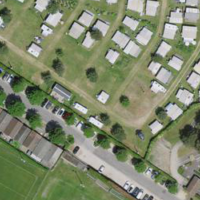
EUNIS habitat code: 53
Species observed at this site:
Passer domesticus
Hippolais polyglotta